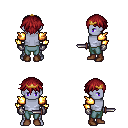
a pixel art fantasy rpg character, male body template, dark elf, purple skin, gold arm armor, teal pants, brunette short bangs hairstyle, gold tiara, metal gloves, brown shoes, dagger, four views (front, back, left, right), 2x2 character sprite sheet, small pixel art, hard edges, no anti-aliasing